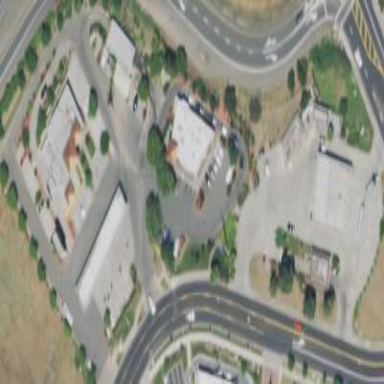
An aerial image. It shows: Retail area.